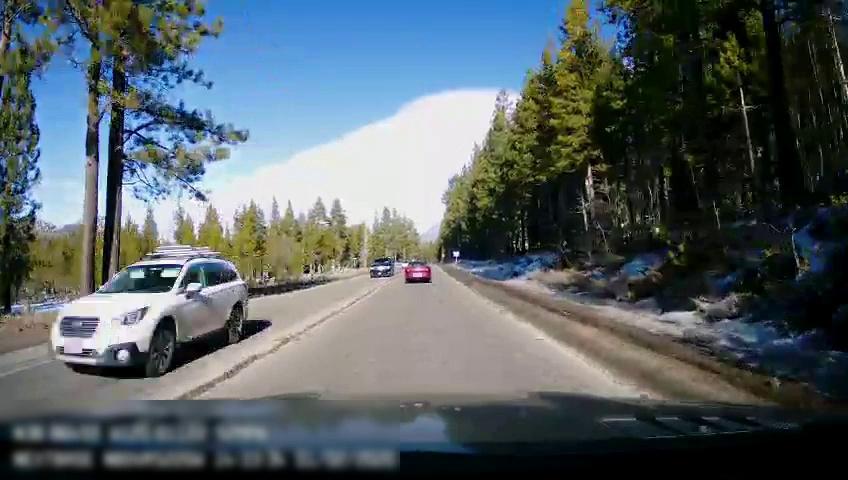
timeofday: Day
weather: Sunny
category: Drivable Space
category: Vehicles | Car
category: Vehicles | SUV
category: Vehicles | SUV
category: Lanes | Current Lane
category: Lanes | Opposite Lane